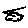
Label: cloud